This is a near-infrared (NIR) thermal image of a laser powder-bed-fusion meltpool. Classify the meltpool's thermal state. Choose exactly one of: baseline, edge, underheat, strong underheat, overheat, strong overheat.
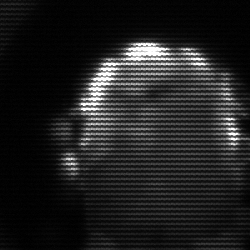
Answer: baseline